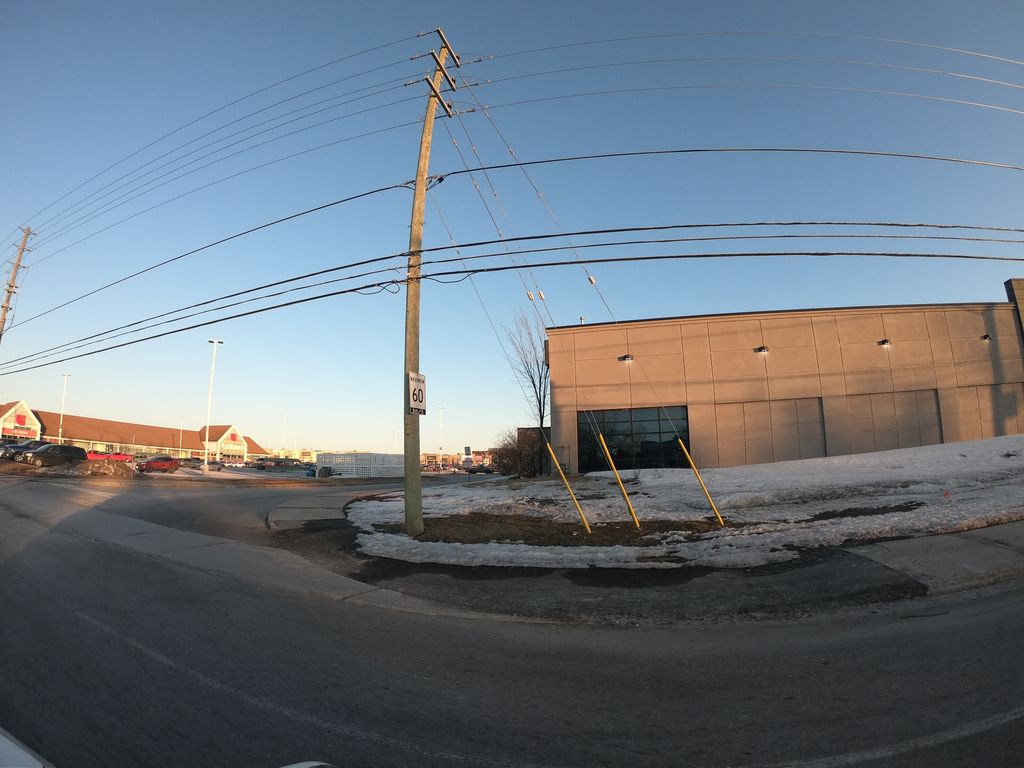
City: ottawa-gatineau